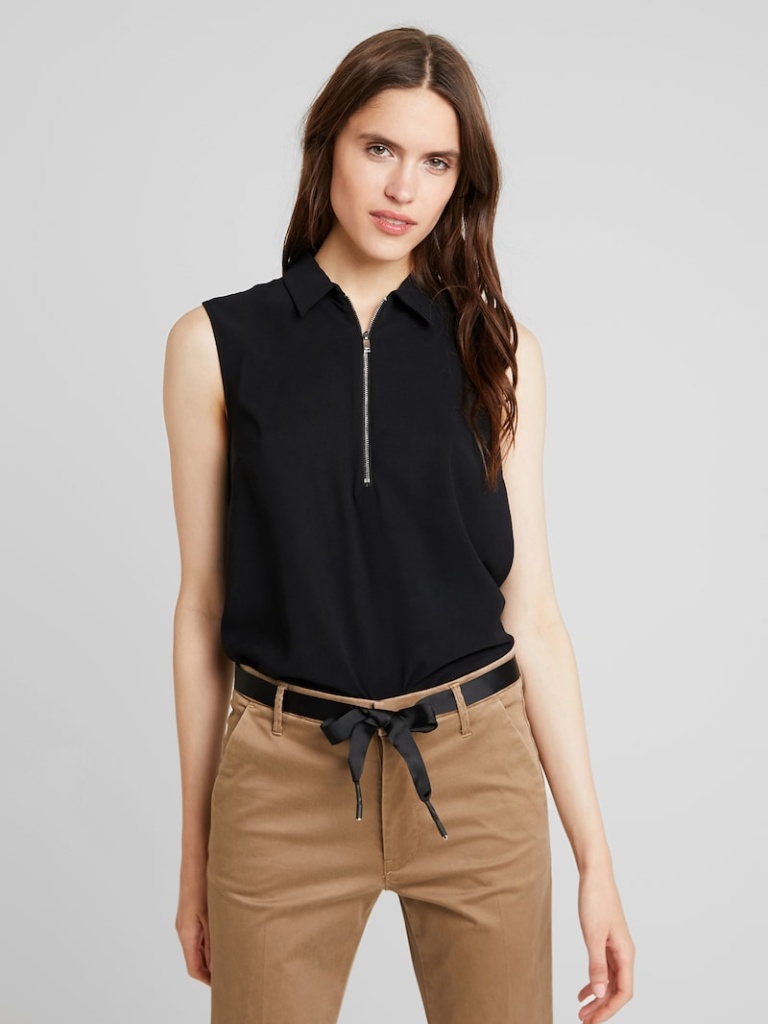
cotton relaxed sleeveless hip length Fully Tucked in collared shirt